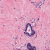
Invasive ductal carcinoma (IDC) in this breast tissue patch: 0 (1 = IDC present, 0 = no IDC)